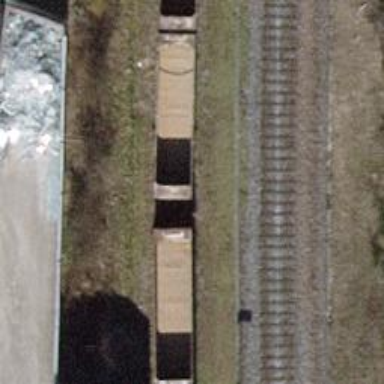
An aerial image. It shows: Railway yard with one track.